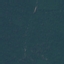
Land use / land cover: Forest